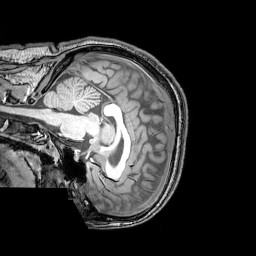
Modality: T1w
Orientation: sagittal
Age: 20
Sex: female
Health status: healthy
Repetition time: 0.081 s
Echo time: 0.037 s